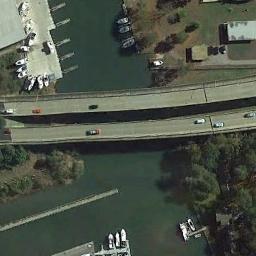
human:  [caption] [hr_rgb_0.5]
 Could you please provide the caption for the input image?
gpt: Two bridges built on a dark green river and some harbors on both sides of the river .

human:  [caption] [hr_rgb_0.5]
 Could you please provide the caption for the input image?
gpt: There is a bridge with some cars over the river next to some boats .

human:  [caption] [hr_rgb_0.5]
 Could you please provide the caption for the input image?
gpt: Two parallel bridges connect the land on both sides of the turquoise water  Many boats are parked on the banks of the river  There are many cars on the bridge .

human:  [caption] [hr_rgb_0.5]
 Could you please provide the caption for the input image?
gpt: Farms are on both sides of the river .

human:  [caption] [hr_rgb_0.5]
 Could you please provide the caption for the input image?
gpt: There are many cars on the bridge .